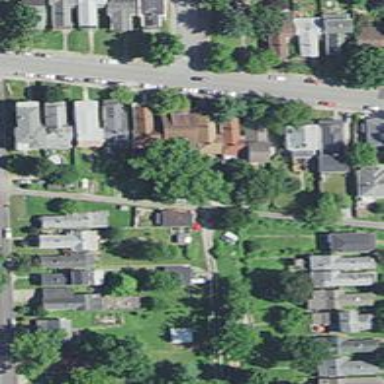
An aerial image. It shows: Alleyway designated as service road.